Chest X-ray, PA view. Patient: 21 years old, sex M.
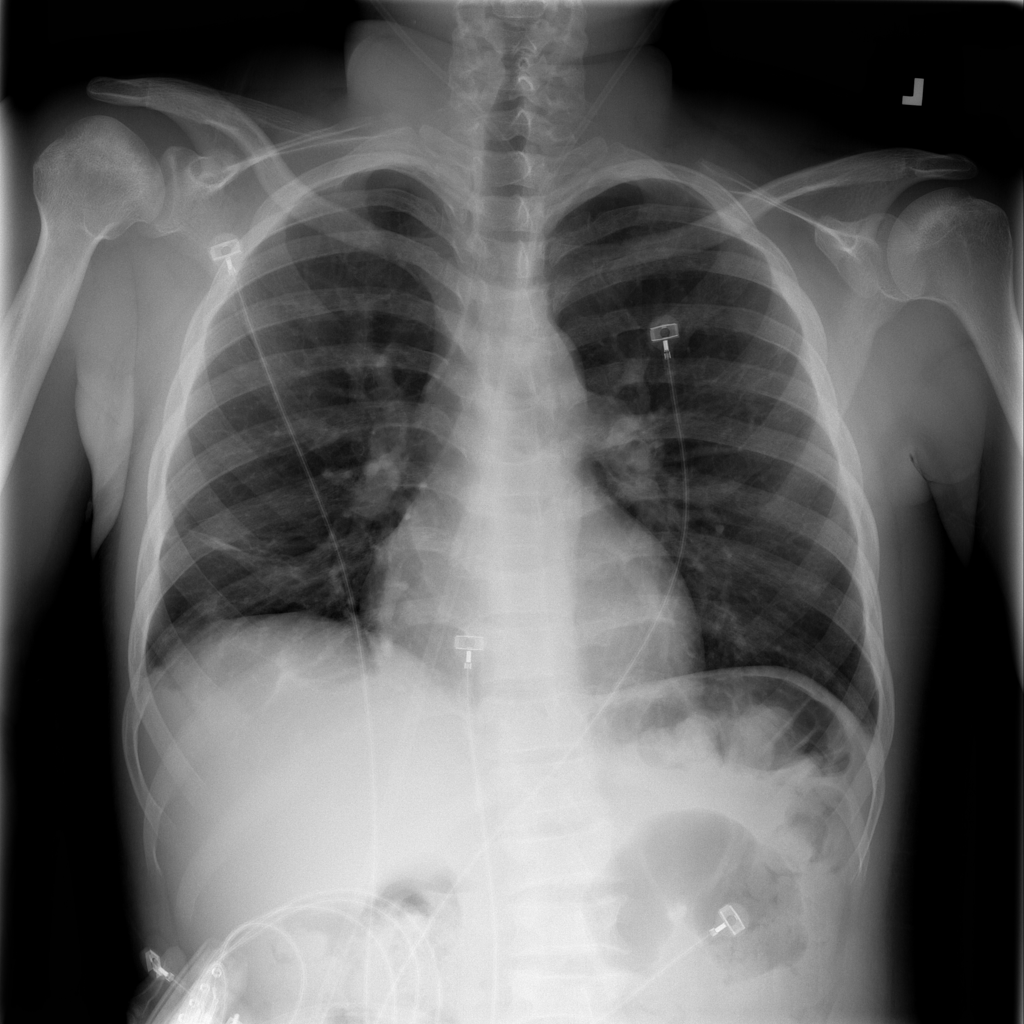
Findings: Infiltration